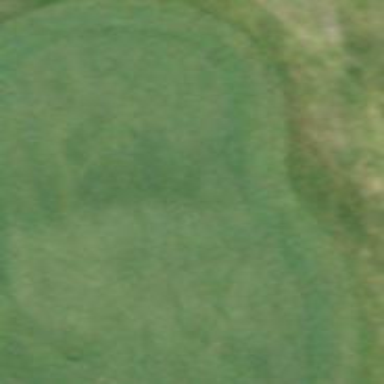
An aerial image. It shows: Golf green.